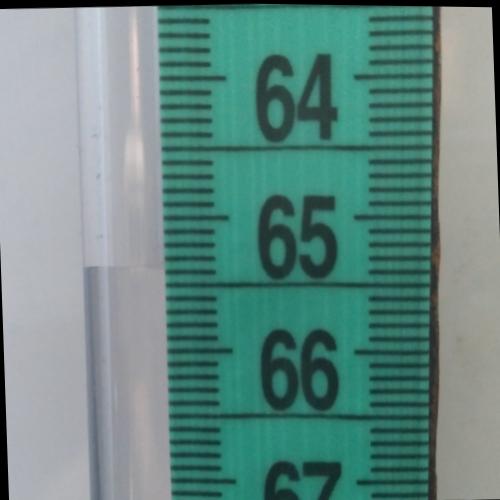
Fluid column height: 65.4 cm